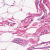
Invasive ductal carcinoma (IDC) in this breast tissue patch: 0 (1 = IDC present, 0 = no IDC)